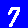
Digit: 7